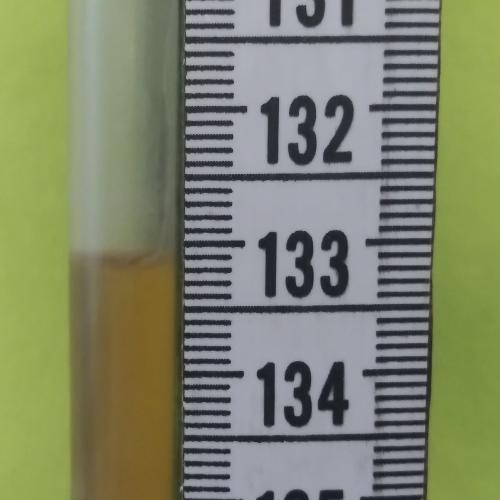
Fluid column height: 133.1 cm